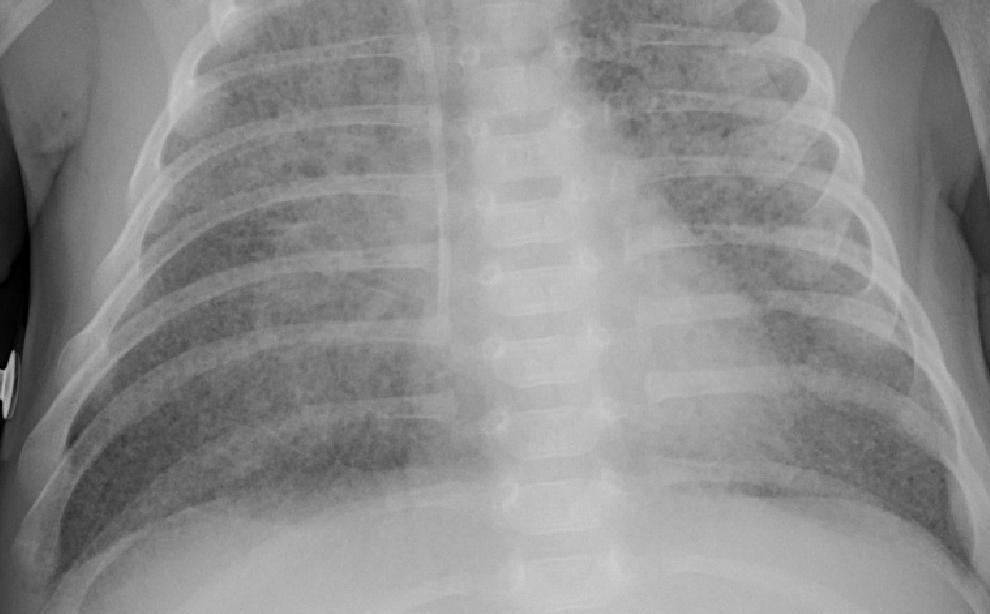
Diagnosis: PNEUMONIA